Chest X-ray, PA view. Patient: 62 years old, sex F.
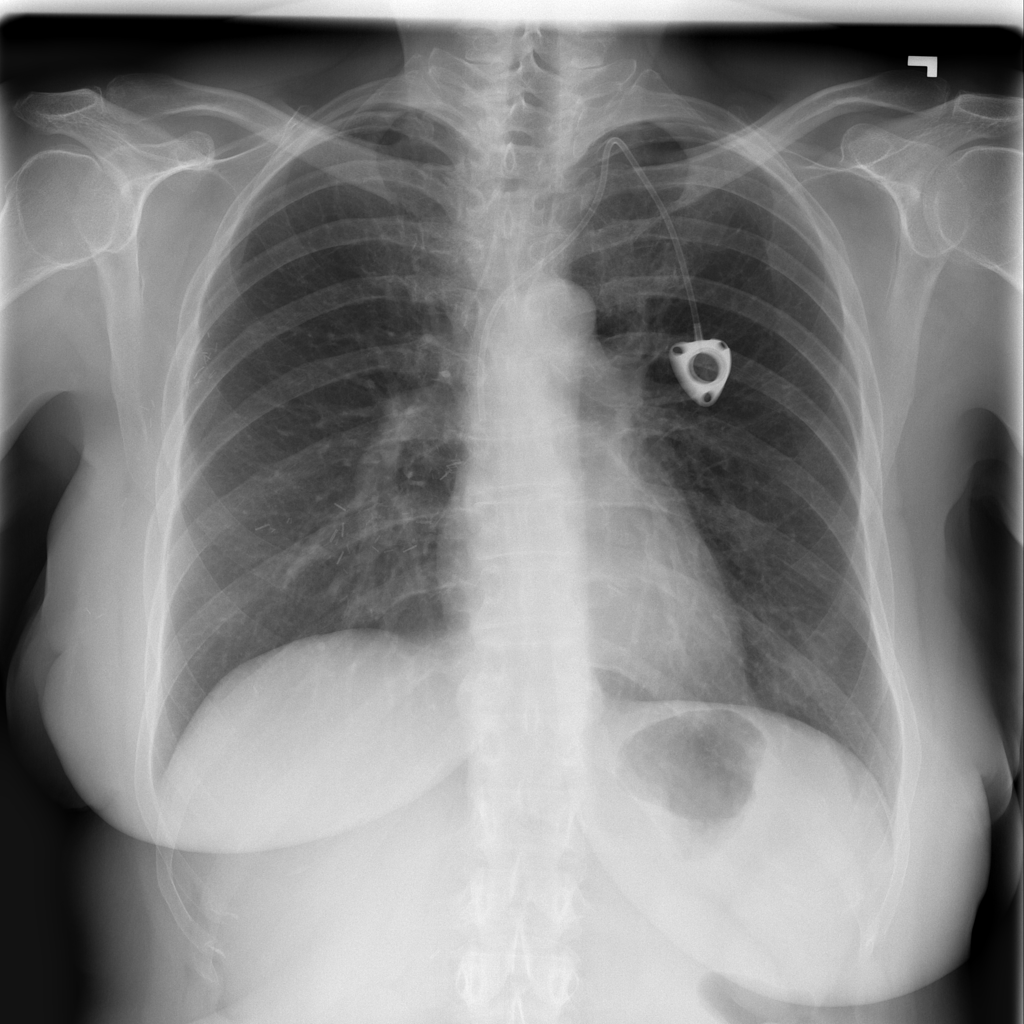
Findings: Infiltration